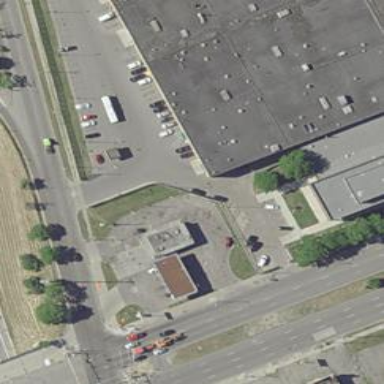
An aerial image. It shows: Convenience shop.